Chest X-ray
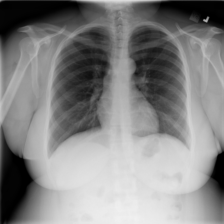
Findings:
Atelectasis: negative
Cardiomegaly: negative
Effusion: negative
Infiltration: negative
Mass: negative
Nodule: negative
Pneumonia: negative
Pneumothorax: negative
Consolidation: negative
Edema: negative
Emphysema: negative
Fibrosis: negative
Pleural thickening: negative
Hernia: negative